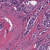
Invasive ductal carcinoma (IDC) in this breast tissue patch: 1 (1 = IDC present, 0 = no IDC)